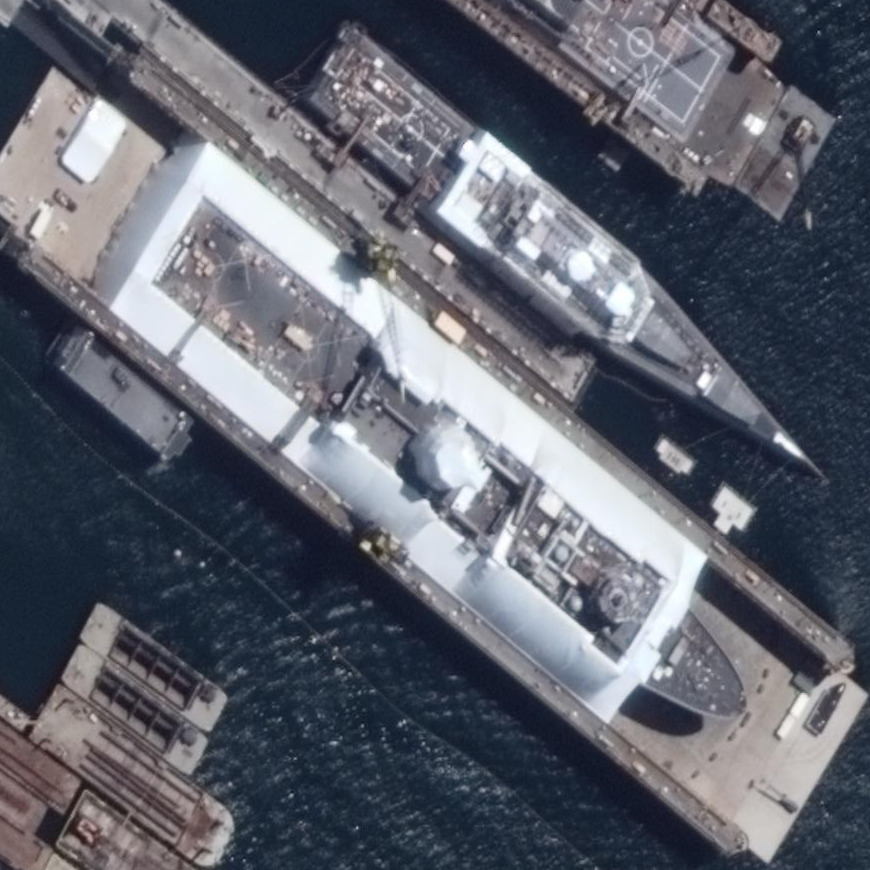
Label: combat